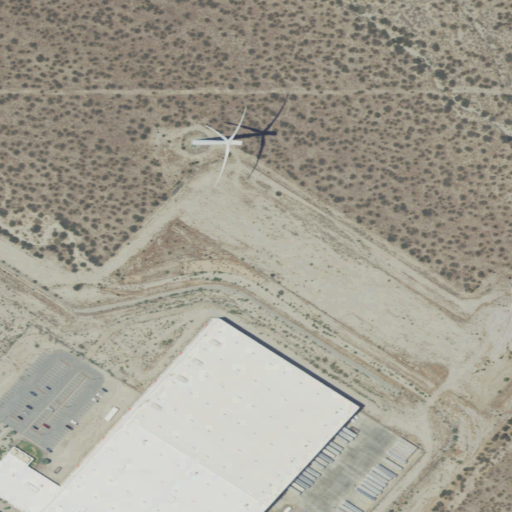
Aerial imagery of gap in California named San Gorgonio Pass containing grassland, high intensity development, open development, medium intensity development, low intensity development, and shrub